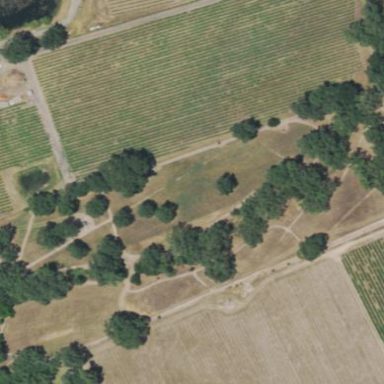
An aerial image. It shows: Vineyard where grapes are grown.